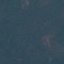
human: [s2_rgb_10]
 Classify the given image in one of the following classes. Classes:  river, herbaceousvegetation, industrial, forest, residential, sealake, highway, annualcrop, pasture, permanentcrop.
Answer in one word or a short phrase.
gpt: Forest